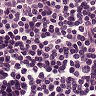
Metastatic tissue present: no